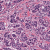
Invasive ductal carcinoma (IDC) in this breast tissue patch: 1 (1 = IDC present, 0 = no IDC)